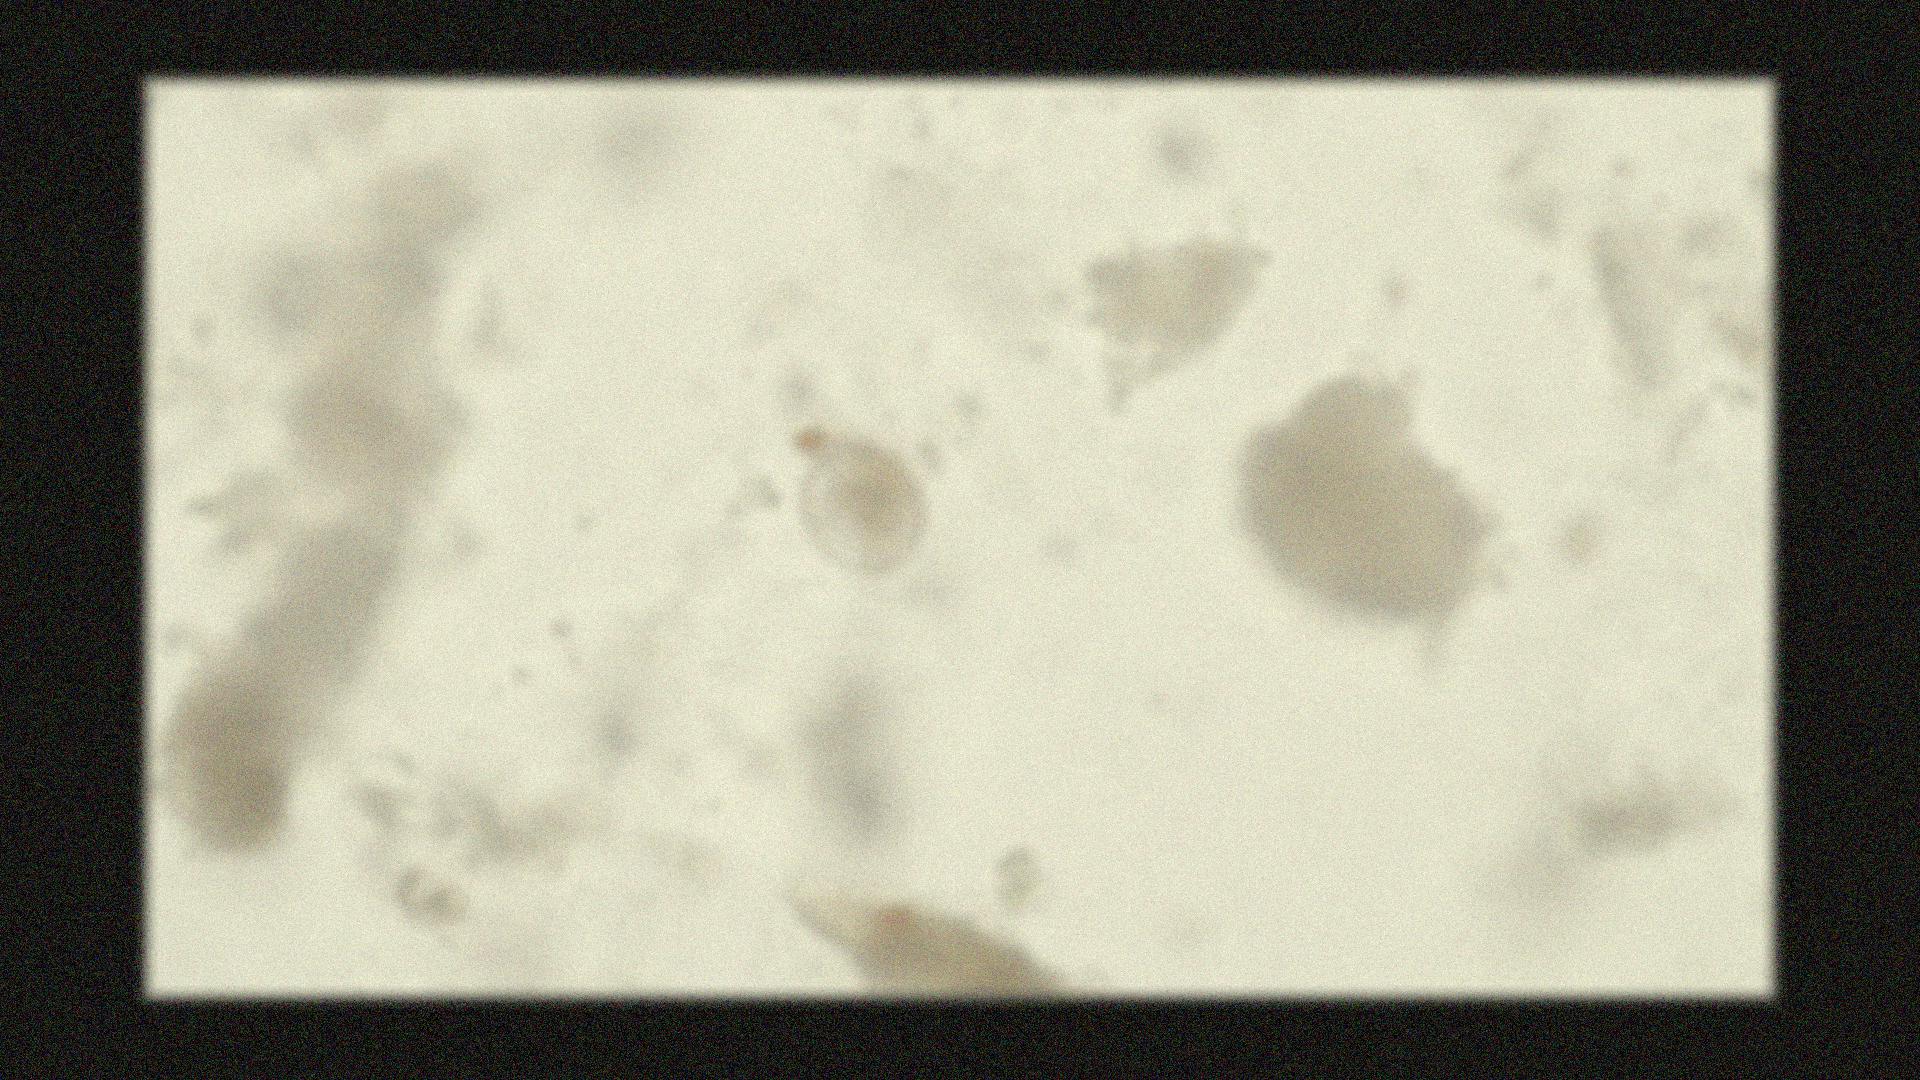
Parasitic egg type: Hymenolepis nana